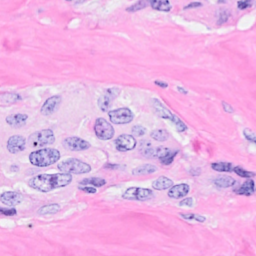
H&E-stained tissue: Breast